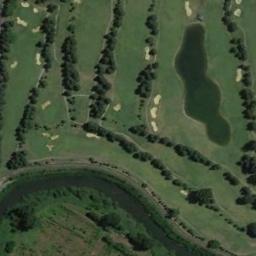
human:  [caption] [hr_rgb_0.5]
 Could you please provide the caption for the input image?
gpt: There are a lot of  trees beside the golf course .

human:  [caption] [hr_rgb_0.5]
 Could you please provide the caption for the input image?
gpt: The golf course has a lake, Some fairways, Roads, Barrier trees and sandpits and a river goes through the golf course .

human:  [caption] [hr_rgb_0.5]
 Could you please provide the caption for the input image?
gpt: There are many bunkers and trails on a large green lawn on the golf course, Several lakes and many lined trees .

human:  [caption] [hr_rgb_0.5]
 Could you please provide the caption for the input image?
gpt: There are four rows of red houses and two lakes .

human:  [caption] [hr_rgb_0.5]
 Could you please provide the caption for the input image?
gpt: There are a lake and a river on the golf course .